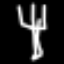
Label: fork